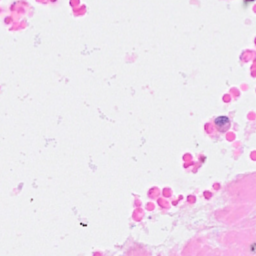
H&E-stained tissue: Breast